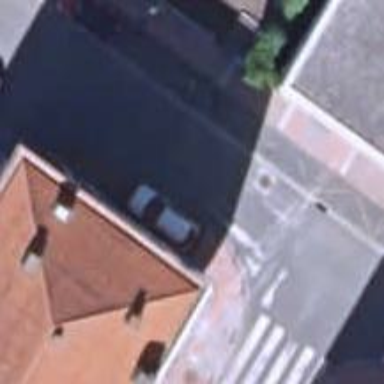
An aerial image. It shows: Uncontrolled road crossing.